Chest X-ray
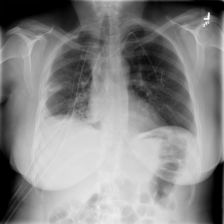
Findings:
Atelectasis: negative
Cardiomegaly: negative
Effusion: positive
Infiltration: positive
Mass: negative
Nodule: negative
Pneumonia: negative
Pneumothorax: positive
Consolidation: negative
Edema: negative
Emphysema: negative
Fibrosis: negative
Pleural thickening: negative
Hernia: negative